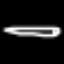
Label: pencil